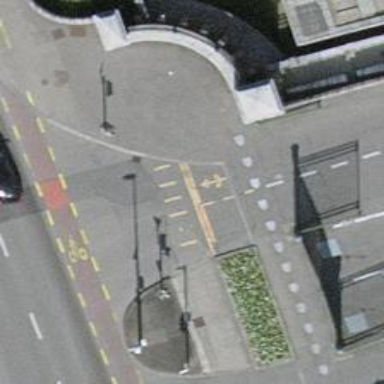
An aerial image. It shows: Kerb serving as barrier.